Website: apple
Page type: account-selection
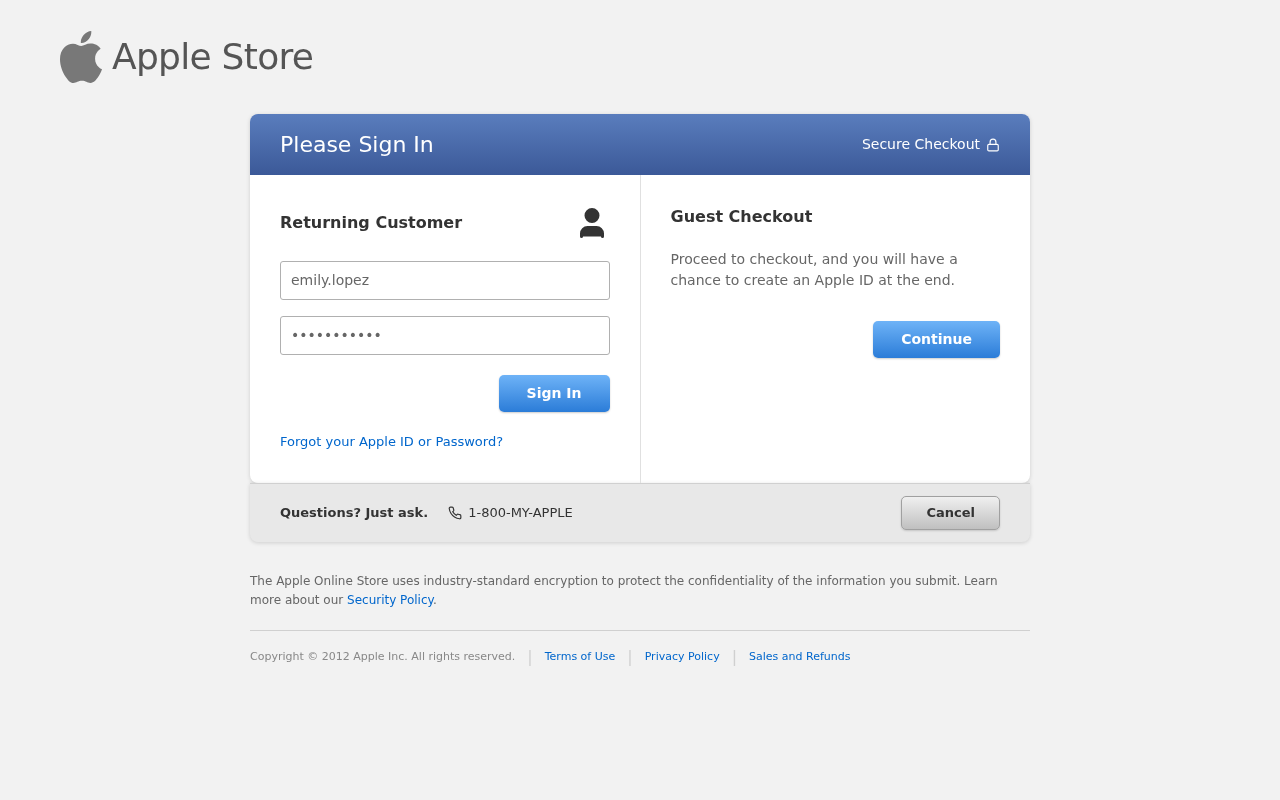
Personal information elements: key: PII_LOGIN_USERNAME
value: emily.lopez